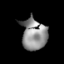
Tissue: skin
Cell type: Epithelial cells
Senescence score: 0.2743
Nuclear area (px): 782
Mean DAPI intensity: 140.931